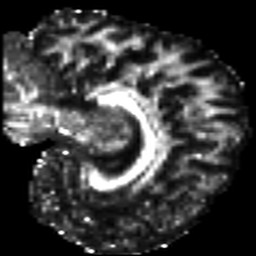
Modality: FA
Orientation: sagittal
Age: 42
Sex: female
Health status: healthy
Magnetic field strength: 3 T
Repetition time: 8.4 s
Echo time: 0.0926 s